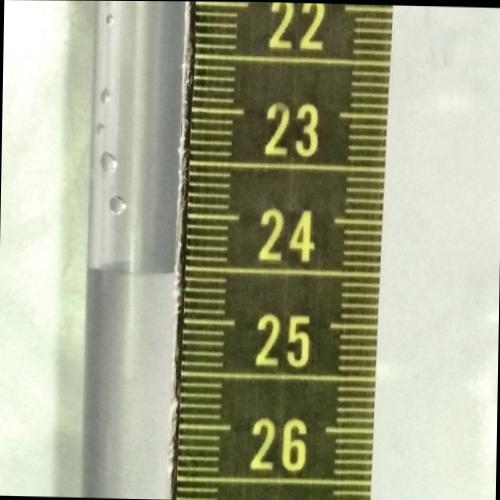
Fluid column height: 24.6 cm